【题型】解答题　【知识点】立体几何　【难度】easy
如图，直三棱柱$ABC-A_1B_1C_1$的底面为直角三角形，两直角边$AB$和$AC$的长分别为$4$和$3$，侧棱$AA_1$的长为$5$。

\vspace{1em}
\noindent
(1) 求异面直线$AC$与$B_1C_1$所成角的大小

\vspace{0.5em}
\noindent
(2) 设$M$为$BC$的中点，求直线$A_1M$与平面$ABC$所成角的大小。

\vspace{1em}
\noindent
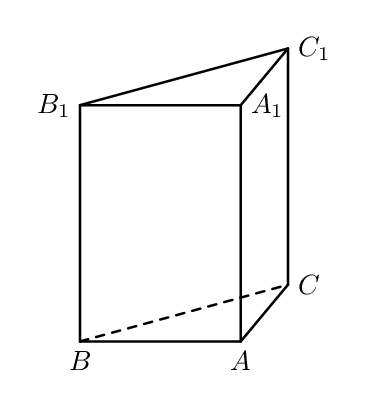
【解答】
【详解】（1）因为$BC \parallel B_1C_1$，所以$\angle ACB$或其补角就是异面直线$AC$与$B_1C_1$所成角，

在$\text{Rt}\triangle ABC$中，$\tan \angle ACB = \frac{AB}{AC} = \frac{4}{3}$，

所以$\angle ACB = \arctan \frac{4}{3}$，

即异面直线$AC$与$B_1C_1$所成角的大小为$\arctan \frac{4}{3}$。

\vspace{0.5em}
\noindent
（2）连接$AM$，

由直三棱柱$ABC-A_1B_1C_1$可知$AA_1 \perp$平面$ABC$，

故$\angle A_1MA$为直线$A_1M$与平面$ABC$所成角，又$BC = \sqrt{3^2 + 4^2} = 5$，$AM = \frac{1}{2}BC = \frac{5}{2}$，

所以在$\text{Rt}\triangle A_1AM$中，$\tan \angle A_1MA = \frac{AA_1}{AM} = \frac{5}{\frac{5}{2}} = 2$，所以$\angle A_1MA = \arctan 2$，

即直线$A_1M$与平面$ABC$所成角的大小为$\arctan 2$。
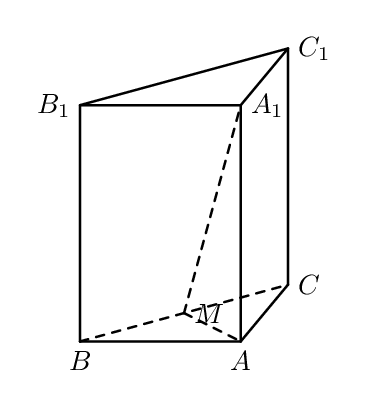